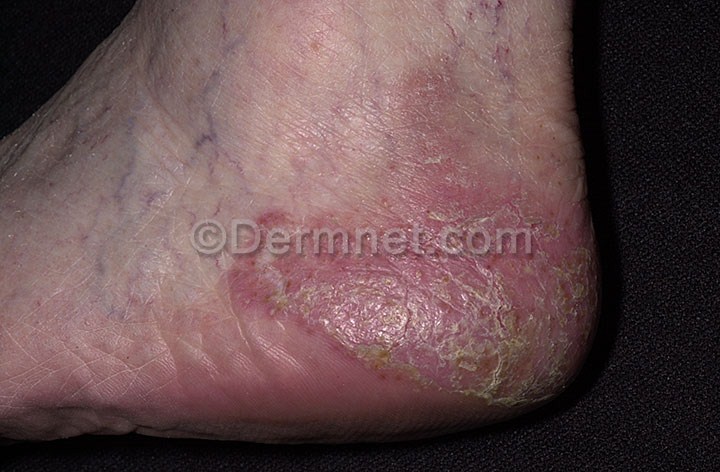
Disease: Psoriasis pictures Lichen Planus and related diseases